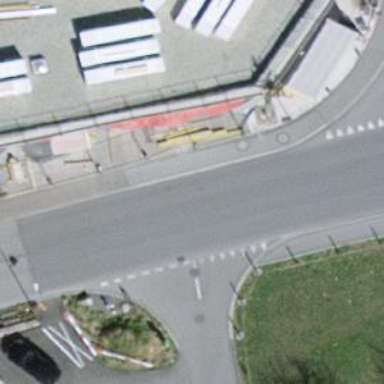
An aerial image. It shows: Asphalt cycleway.